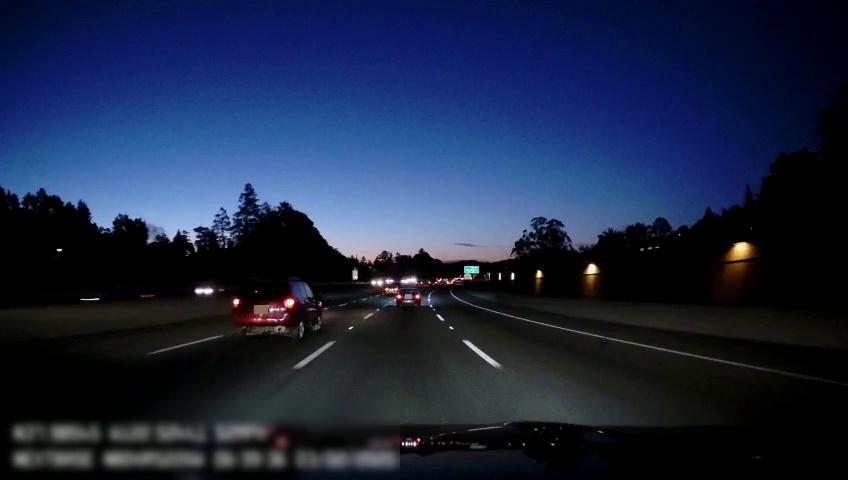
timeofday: Night
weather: Other
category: Drivable Space
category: Vehicles | Car
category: Vehicles | Car
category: Vehicles | SUV
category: Vehicles | Car
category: Vehicles | Car
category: Vehicles | Car
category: Lanes | Alternate Lane
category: Lanes | Alternate Lane
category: Lanes | Current Lane
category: Lanes | Current Lane
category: Lanes | Alternate Lane
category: Traffic | Signs
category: Traffic | Signs